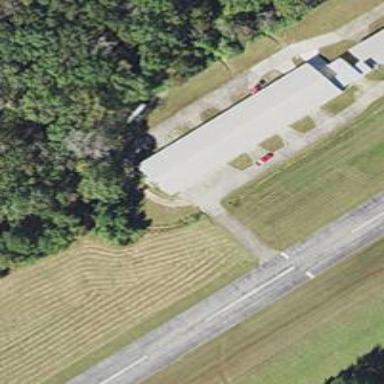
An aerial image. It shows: Transportation building used as airport hangar.